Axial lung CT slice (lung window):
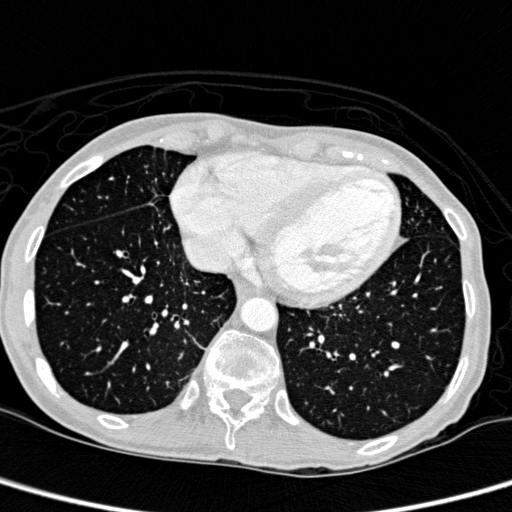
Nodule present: no